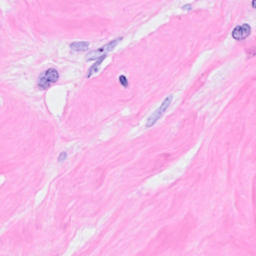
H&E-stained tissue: Breast